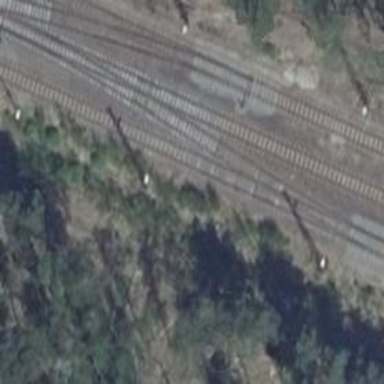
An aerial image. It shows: Railway yard with electrified contact lines.